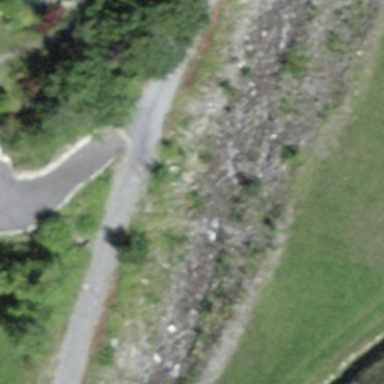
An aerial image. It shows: Natural scree.